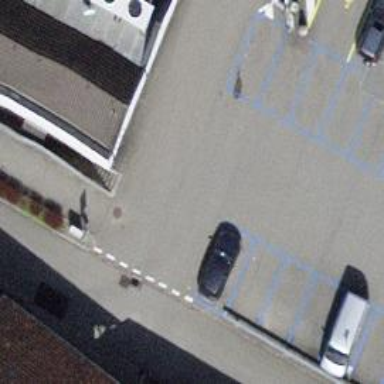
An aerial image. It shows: Paved parking aisle designated as service road.